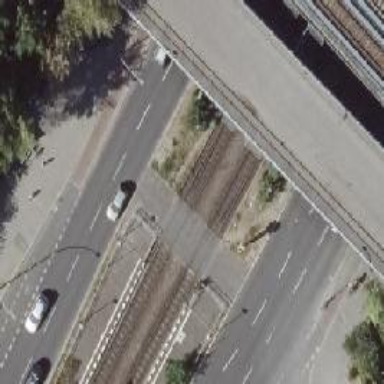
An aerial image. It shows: Uncontrolled tram crossing.